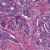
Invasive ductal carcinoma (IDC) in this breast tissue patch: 1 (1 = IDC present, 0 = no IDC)